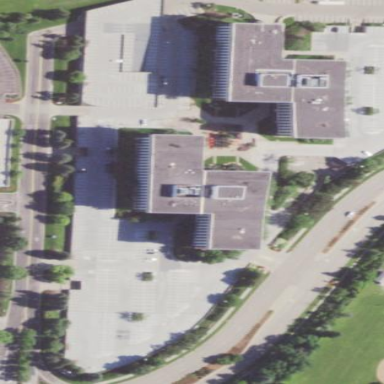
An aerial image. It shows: Office building.